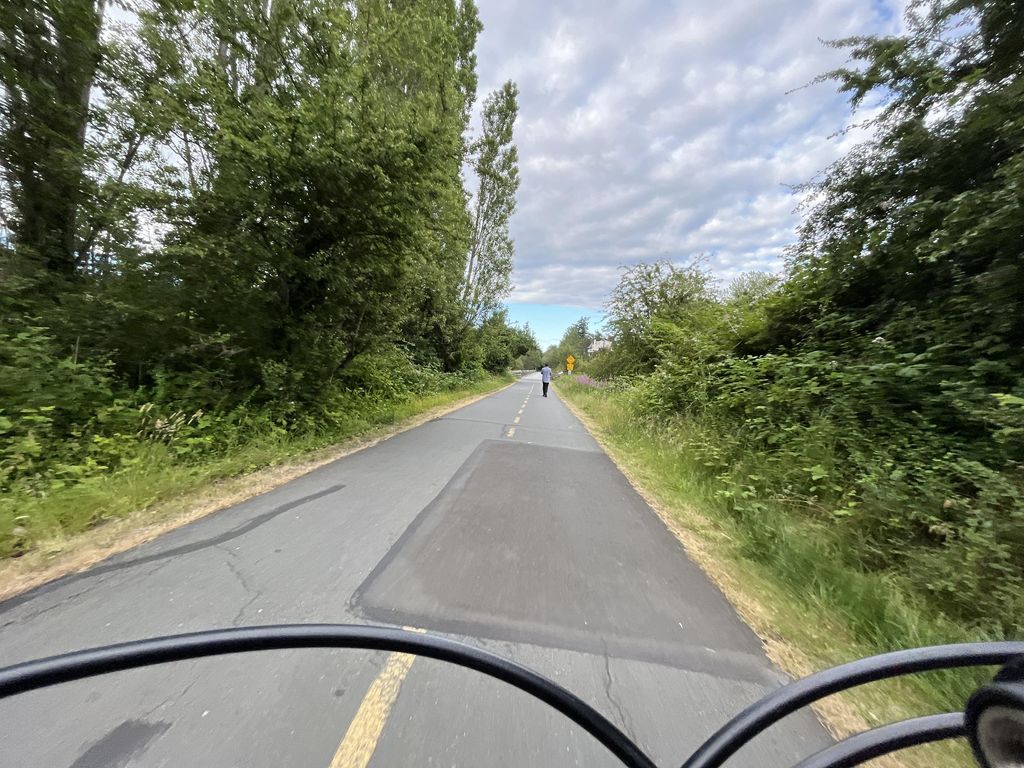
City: victoria